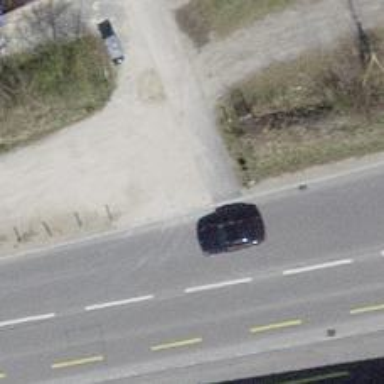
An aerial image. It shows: Bollard.